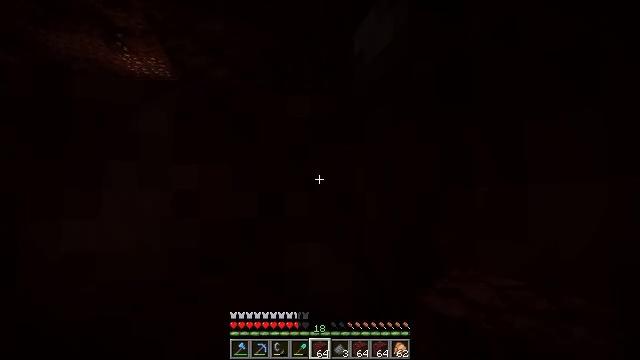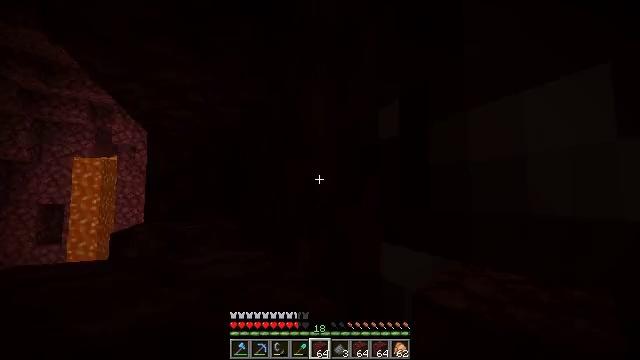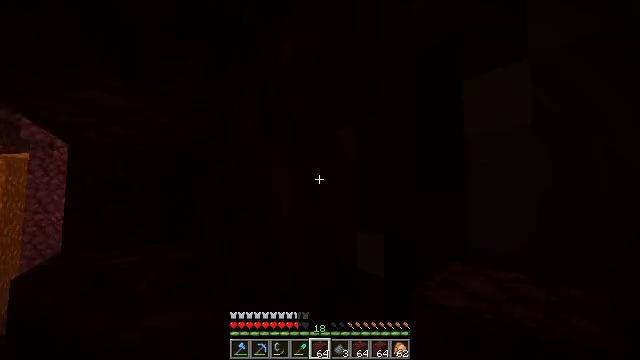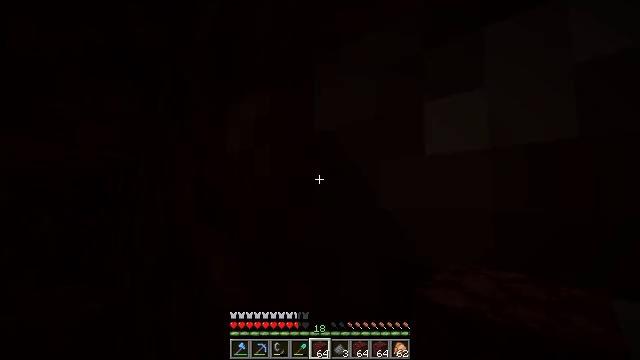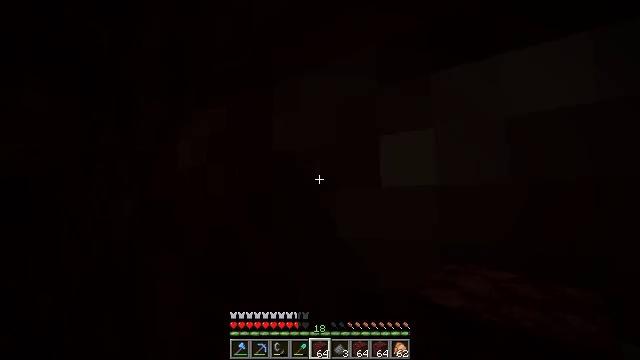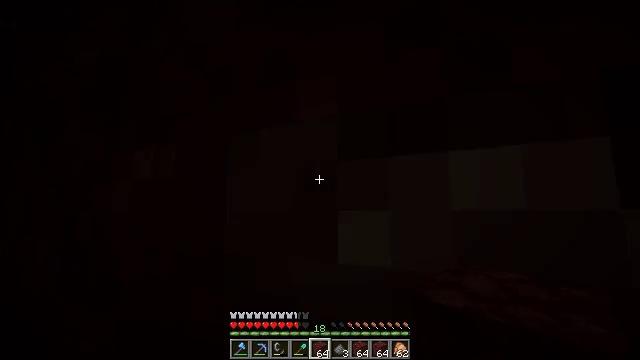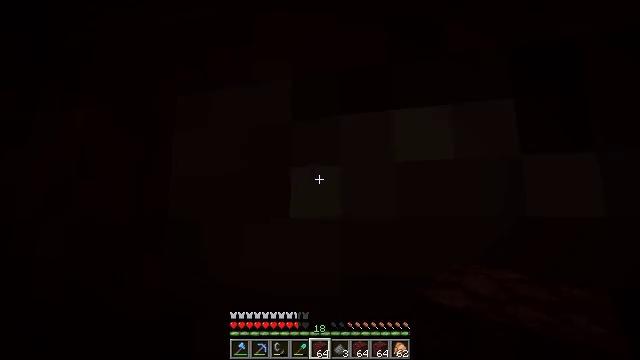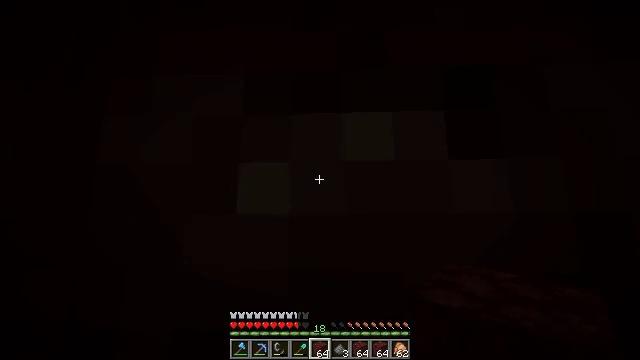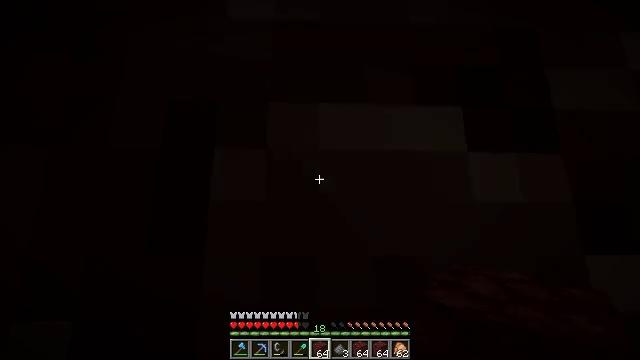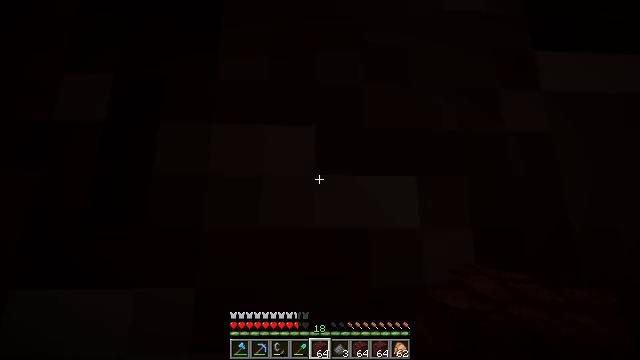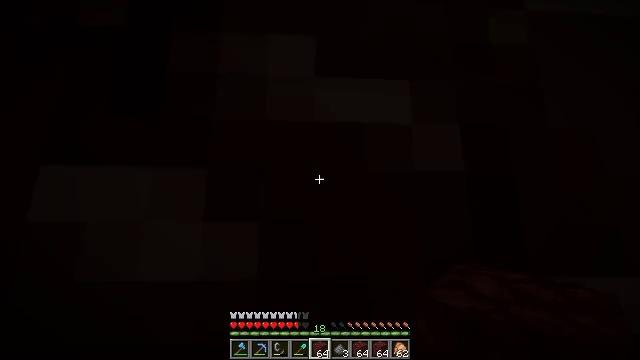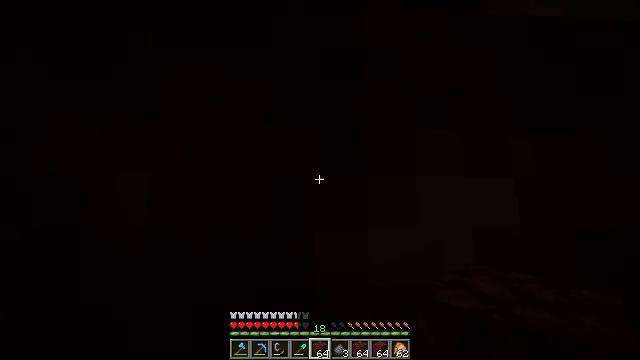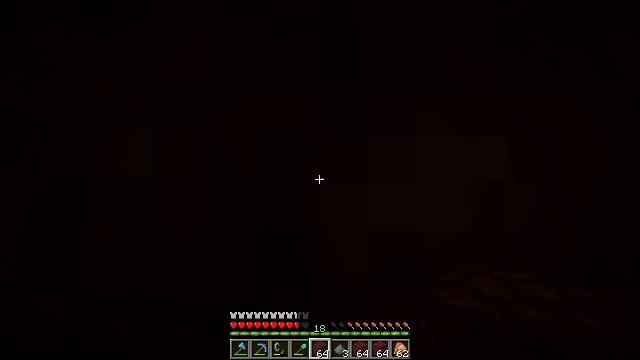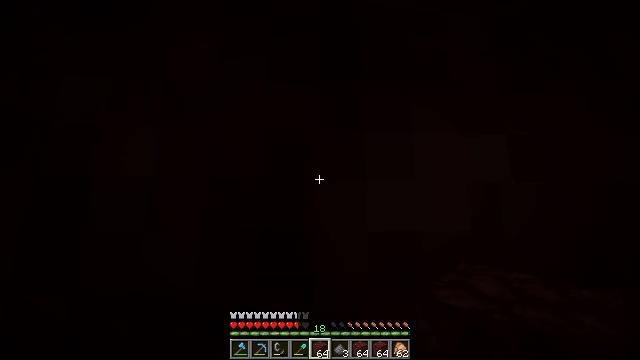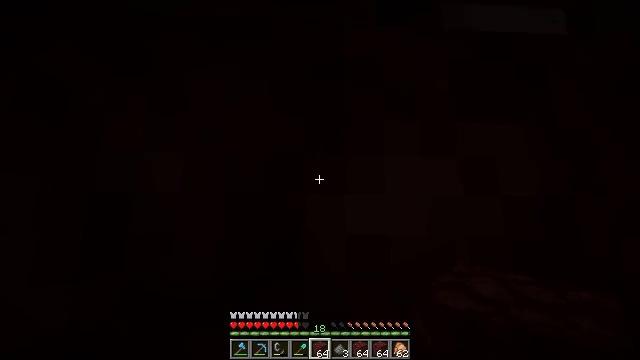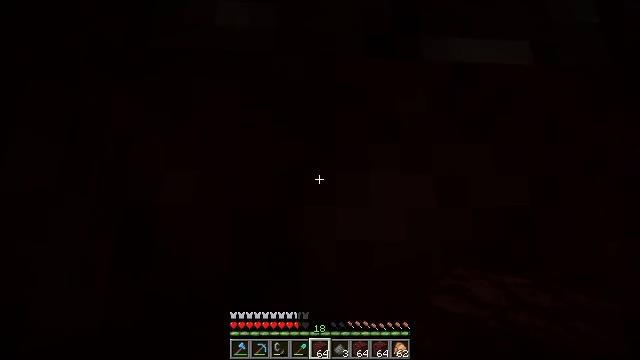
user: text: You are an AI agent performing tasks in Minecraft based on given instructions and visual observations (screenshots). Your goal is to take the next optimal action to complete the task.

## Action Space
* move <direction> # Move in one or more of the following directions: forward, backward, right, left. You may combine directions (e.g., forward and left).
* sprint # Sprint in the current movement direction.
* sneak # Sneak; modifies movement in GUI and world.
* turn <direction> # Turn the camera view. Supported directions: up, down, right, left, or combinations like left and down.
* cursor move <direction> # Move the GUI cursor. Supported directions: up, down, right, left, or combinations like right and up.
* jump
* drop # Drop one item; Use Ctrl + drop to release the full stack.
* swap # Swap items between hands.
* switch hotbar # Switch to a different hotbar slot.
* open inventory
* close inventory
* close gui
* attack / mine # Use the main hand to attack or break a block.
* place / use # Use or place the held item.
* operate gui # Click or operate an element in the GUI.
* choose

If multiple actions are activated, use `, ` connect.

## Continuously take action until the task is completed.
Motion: motion action
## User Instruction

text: Collect ancient debris for Netherite crafting.
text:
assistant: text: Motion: turn right
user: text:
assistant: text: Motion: turn right
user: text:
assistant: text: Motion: turn right
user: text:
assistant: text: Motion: turn right and up
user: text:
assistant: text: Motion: turn right and up
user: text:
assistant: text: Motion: turn right and up
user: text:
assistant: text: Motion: turn right and up
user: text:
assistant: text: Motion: turn right and up
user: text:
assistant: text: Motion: no_op
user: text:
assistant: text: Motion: no_op
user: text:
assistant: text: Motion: no_op
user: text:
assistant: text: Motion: no_op
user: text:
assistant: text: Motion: no_op
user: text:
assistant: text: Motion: move back
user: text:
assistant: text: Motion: move back
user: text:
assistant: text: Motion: move back
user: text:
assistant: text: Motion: move back
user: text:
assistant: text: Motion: no_op
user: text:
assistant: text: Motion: no_op
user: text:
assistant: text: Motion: no_op
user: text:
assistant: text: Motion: no_op
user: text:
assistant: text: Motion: no_op
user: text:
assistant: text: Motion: no_op
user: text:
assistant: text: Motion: no_op
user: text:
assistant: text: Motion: no_op
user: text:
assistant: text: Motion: turn right and up
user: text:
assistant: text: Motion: turn right and up
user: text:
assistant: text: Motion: turn right and up
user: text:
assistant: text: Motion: turn right and up
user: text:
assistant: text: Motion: turn up